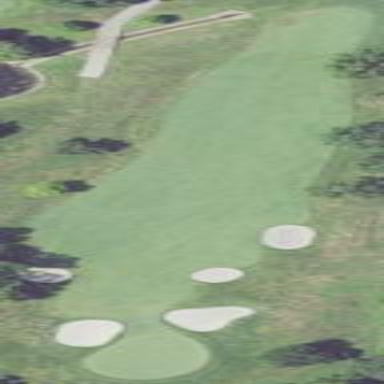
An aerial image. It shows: Grassy area designated as golf fairway.